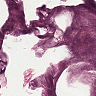
Metastatic tissue present: no